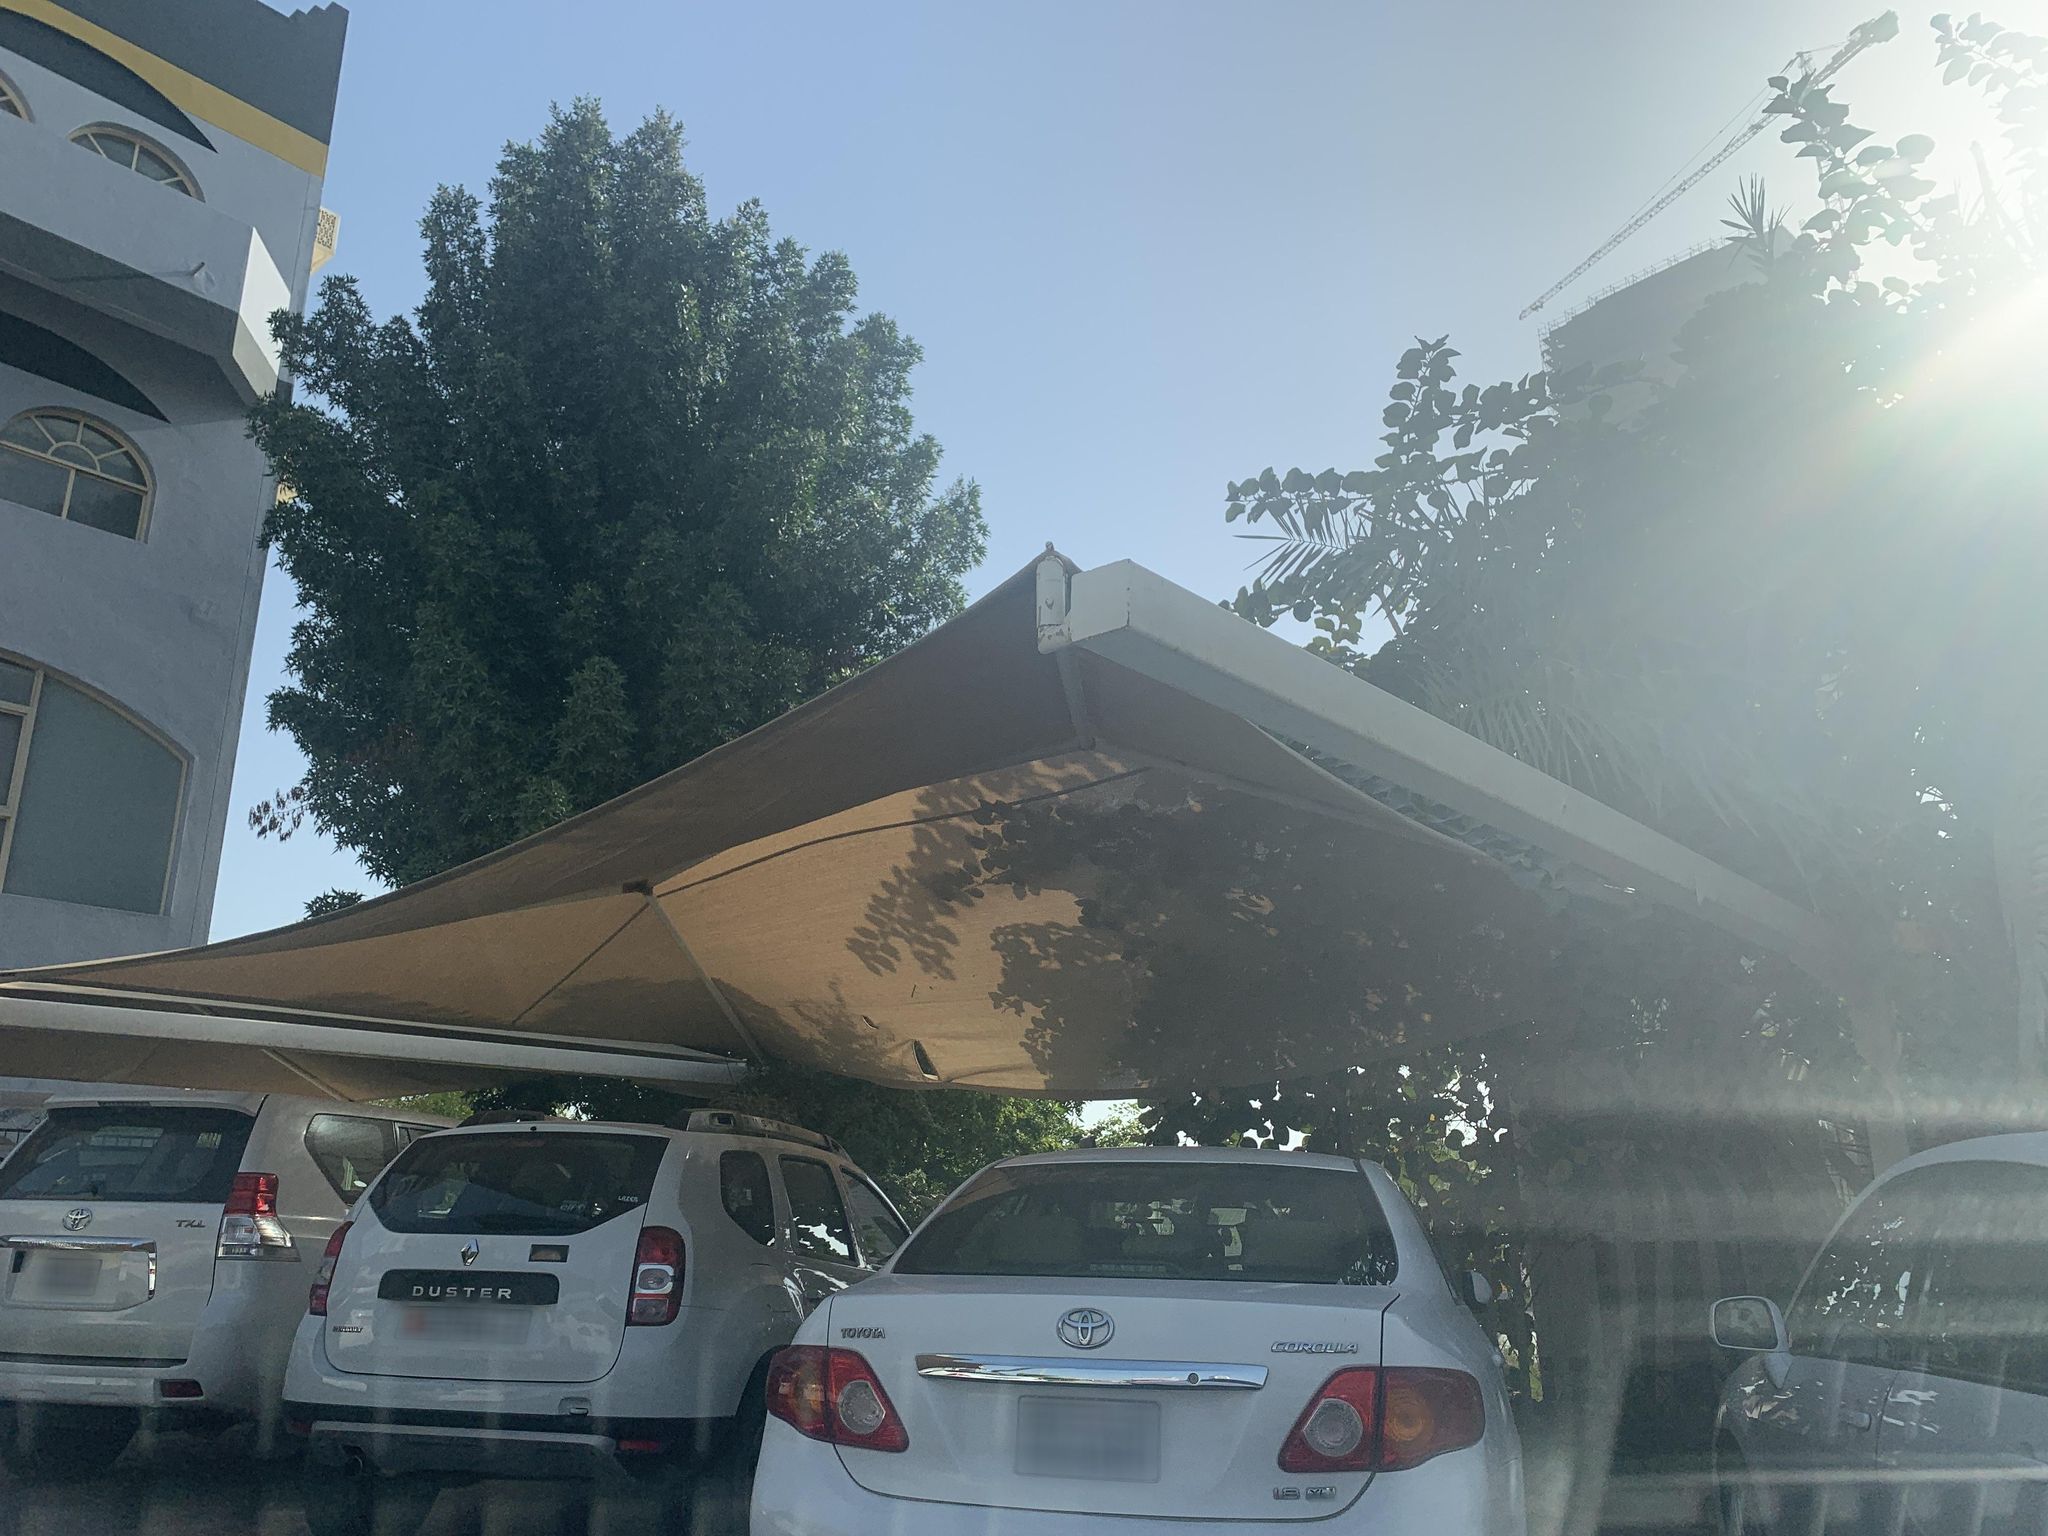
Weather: clear
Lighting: day
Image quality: good
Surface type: driving surface
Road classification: unclassified, service
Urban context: urban centre
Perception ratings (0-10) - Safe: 3.86, Lively: 2.31, Beautiful: 6.04, Boring: 5.02, Depressing: 8.78, Wealthy: 7.97